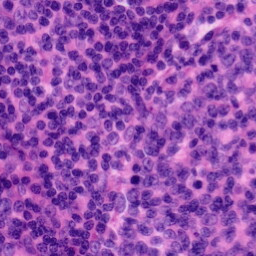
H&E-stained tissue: Tonsil